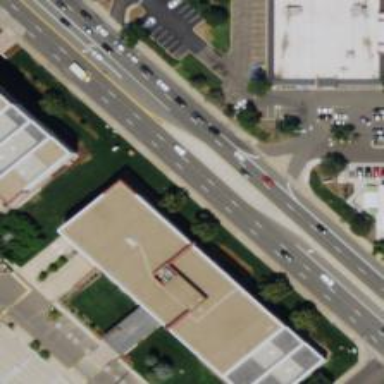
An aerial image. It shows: Office building.